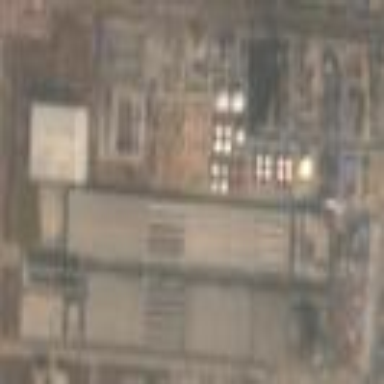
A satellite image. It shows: Industrial area.